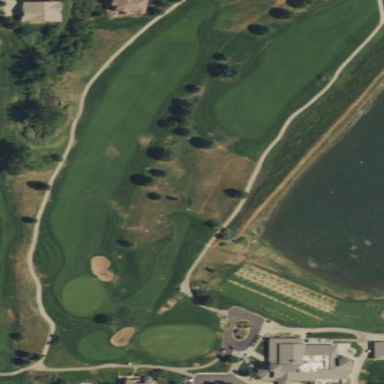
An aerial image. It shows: Area of rough grass used for golf.